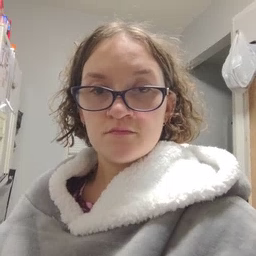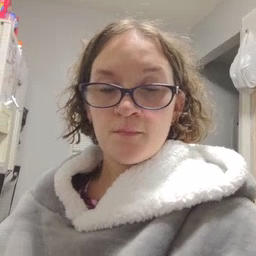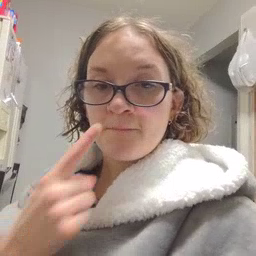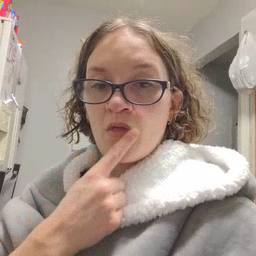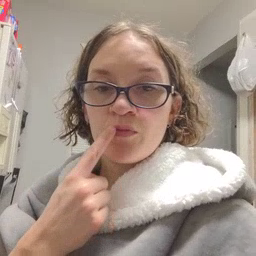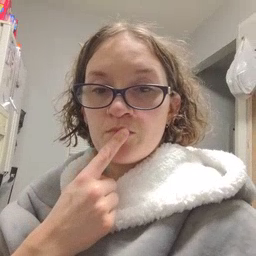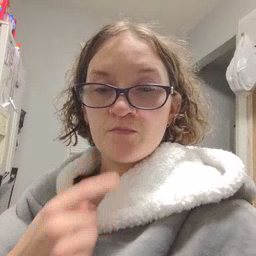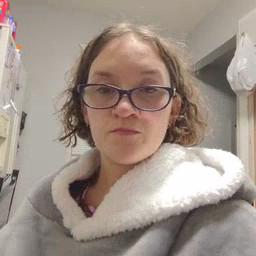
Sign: mouth